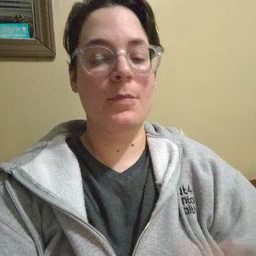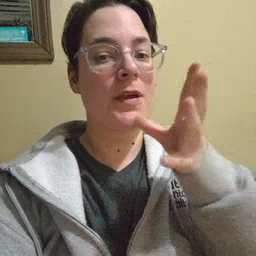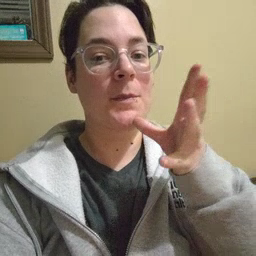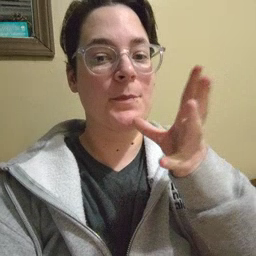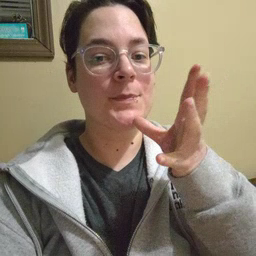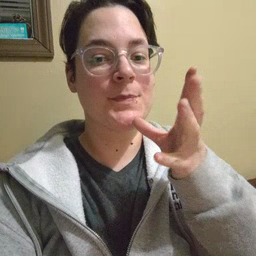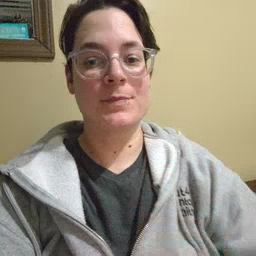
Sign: mom